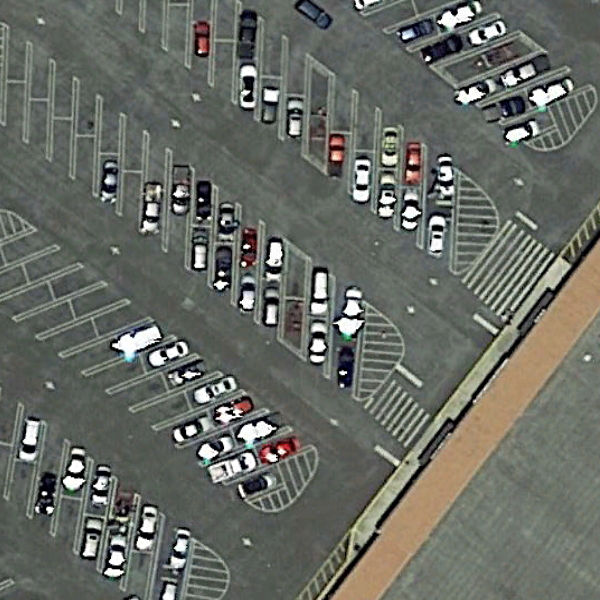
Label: Parking